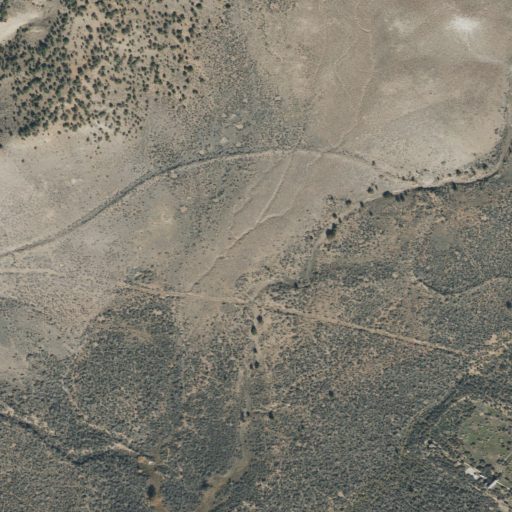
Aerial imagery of depression(s) in Utah named Coyote Basin containing shrub, grassland, and evergreen forest